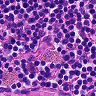
Metastatic tissue present: no